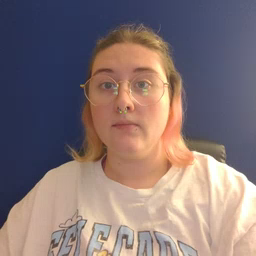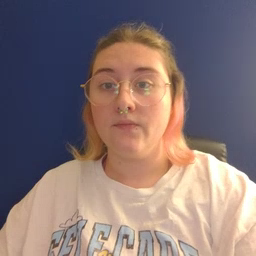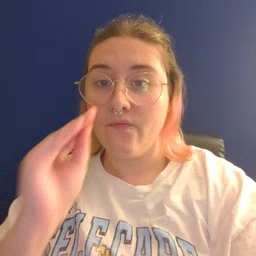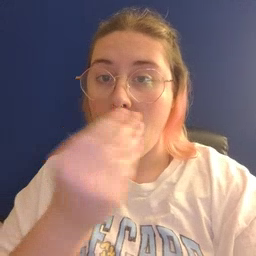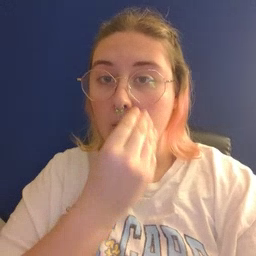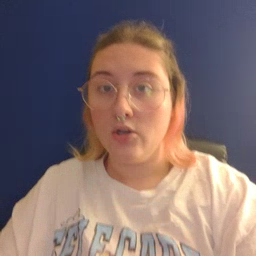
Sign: flower